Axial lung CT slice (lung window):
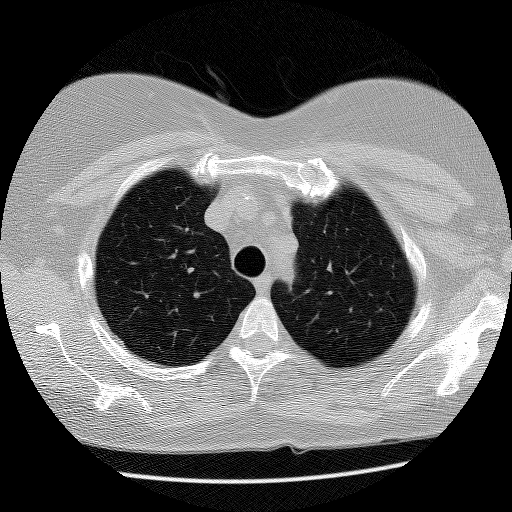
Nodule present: no